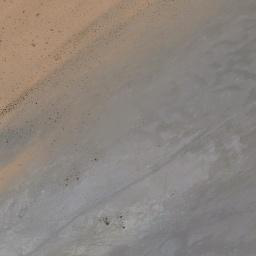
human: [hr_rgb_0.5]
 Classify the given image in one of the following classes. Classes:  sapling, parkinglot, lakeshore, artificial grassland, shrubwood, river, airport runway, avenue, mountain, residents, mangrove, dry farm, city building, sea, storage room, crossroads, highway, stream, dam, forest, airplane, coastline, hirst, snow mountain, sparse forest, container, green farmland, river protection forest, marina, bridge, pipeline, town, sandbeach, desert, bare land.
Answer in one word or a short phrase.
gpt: bare land